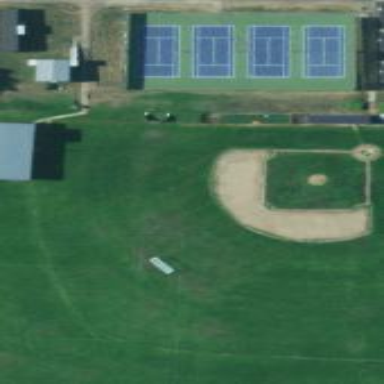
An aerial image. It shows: Baseball pitch for leisure and sports activities.